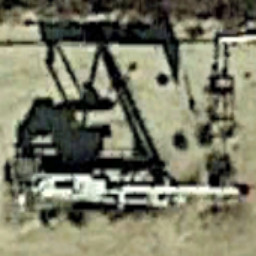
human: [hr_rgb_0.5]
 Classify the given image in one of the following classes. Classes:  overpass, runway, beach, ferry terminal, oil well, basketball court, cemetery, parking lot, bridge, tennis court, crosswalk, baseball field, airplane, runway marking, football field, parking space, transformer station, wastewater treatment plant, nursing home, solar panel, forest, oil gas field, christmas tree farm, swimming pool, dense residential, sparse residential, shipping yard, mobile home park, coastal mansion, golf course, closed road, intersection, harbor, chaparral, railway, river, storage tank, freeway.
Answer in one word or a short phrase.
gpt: oil well